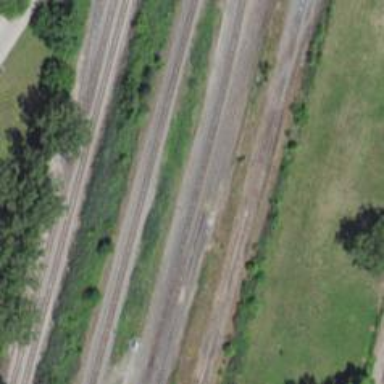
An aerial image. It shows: Railway yard in service.